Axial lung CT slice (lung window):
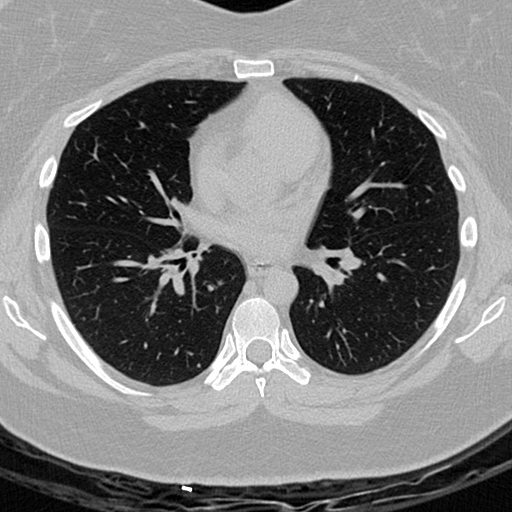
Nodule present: no